Question: It's wired that Qt Creator didn't have a syntax highlight for its own style file format , or did i missed some packages ?

VER: Qt Creator 2.1.0
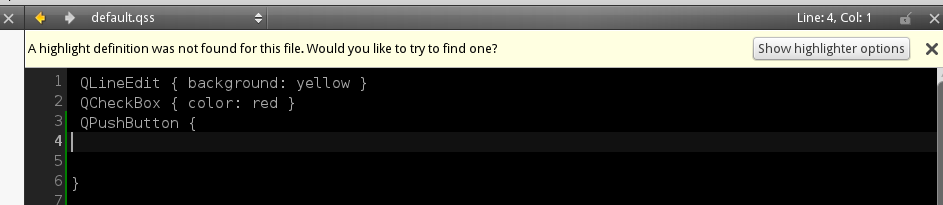
Answer: I could not find any evidence in Qt's documentation that '.qss' is an officially designated file extension. I'd say just change it to '.css'.